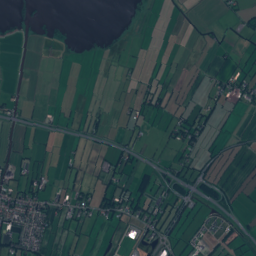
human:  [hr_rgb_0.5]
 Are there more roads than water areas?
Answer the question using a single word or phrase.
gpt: yes

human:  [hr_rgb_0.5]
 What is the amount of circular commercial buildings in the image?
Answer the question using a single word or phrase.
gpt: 0

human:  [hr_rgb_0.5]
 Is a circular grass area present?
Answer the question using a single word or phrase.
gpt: yes

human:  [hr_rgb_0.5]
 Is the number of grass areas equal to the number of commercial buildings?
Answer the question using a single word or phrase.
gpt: no

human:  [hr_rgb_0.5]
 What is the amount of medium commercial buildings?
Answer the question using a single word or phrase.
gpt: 3

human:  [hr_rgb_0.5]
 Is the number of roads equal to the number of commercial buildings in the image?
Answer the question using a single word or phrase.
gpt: no

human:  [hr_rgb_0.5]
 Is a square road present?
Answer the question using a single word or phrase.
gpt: no

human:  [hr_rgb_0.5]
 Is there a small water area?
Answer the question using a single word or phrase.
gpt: yes

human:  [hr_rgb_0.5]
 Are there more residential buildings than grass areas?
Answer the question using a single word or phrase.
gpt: yes

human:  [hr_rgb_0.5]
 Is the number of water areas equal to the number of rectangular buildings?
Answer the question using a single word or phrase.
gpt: no

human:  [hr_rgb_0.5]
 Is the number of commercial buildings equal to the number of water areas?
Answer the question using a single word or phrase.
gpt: no

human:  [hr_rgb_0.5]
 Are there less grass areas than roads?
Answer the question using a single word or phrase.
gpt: no

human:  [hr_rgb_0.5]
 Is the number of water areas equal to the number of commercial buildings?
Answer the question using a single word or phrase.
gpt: no

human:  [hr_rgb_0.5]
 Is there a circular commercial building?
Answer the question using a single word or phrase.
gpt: no

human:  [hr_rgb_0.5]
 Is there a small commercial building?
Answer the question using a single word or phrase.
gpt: yes

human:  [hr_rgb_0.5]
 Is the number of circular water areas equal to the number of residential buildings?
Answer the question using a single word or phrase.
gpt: no

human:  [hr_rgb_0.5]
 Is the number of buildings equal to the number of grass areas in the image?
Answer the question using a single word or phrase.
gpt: no

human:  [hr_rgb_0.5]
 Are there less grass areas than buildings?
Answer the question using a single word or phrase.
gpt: yes

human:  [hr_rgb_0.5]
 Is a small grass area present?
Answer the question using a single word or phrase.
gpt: yes

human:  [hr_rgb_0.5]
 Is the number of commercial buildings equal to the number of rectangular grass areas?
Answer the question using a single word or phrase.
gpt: no

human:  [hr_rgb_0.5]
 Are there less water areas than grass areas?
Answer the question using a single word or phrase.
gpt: yes

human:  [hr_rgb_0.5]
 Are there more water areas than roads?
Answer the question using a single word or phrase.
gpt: no

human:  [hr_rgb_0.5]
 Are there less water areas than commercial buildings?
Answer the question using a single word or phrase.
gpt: no

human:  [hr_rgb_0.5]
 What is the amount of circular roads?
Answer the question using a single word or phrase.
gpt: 0

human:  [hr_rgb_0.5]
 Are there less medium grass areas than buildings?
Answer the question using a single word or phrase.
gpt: yes

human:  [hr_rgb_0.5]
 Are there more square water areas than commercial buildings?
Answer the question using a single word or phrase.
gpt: no

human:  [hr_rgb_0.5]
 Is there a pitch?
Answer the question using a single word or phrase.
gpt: yes

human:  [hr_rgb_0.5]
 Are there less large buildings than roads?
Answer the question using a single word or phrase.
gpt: yes

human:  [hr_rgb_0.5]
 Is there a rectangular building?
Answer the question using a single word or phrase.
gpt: yes

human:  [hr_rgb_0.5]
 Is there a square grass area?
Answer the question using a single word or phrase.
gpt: yes

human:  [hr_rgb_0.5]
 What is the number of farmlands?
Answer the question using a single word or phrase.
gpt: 19

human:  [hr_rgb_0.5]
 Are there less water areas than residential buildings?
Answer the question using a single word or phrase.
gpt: yes

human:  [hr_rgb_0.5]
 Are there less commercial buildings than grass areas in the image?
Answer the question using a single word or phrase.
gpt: yes

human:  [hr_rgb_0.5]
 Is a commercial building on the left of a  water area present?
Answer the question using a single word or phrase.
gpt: yes

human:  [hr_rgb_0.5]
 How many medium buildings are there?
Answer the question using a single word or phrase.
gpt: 8

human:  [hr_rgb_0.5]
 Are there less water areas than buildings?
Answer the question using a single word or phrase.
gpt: yes